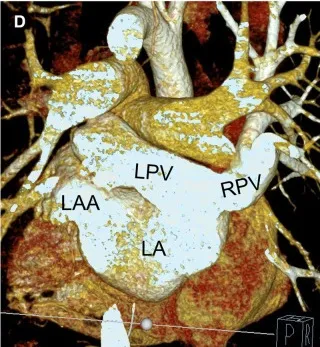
Cardiac CTA with three dimensional reconstruction figure. But with left and right pulmonary veins connected to the left atrium directly LA, left atrium; LAA, left atrium; LPV, left pulmonary vein; LV, left atrial appendage; PA, pumonary artery; PV, pumonary vein; RA, right atrium; RPV, right pulmonary vein; RV, right ventricle.
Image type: radiology (ct)